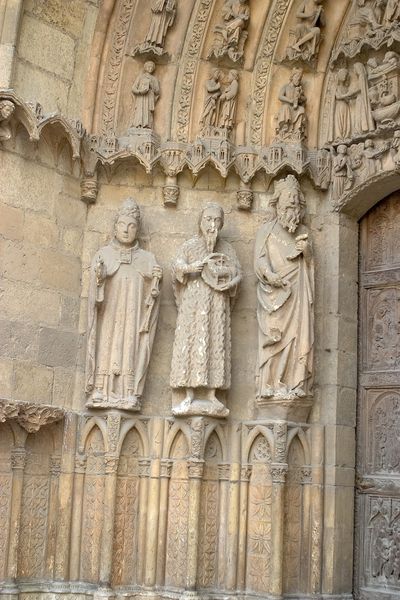
Titel: Kathedrale in Leon
Standort: Léon, Kathedrale (EU - E)
Schlagwörter: mann, menschen, frau, holz, männer, säule, säulen, tür, bart, bärte, falten, johannes, stein, täufer, kirche, gewand, drei, krone, skulptur, fell, relief, farbig, pilaster, figuren, könig, papst, detail, verzierung, bildhauerei, foto, bögen, arkade, lamm, schaf, buch, dom, kathedrale, fries, portal, sims, skulpturen, statuen, sandstein, archivolten, spitzbogen, spitzbögen, hammer, romanik, baldachin, könige, heilige, gothik, sakral, sakralbau, nischen, steinmetzarbeit, blendbogen, gewände, statur, gaben, kirchenportal, baldachine, meißel, blendarkade, stufengewände